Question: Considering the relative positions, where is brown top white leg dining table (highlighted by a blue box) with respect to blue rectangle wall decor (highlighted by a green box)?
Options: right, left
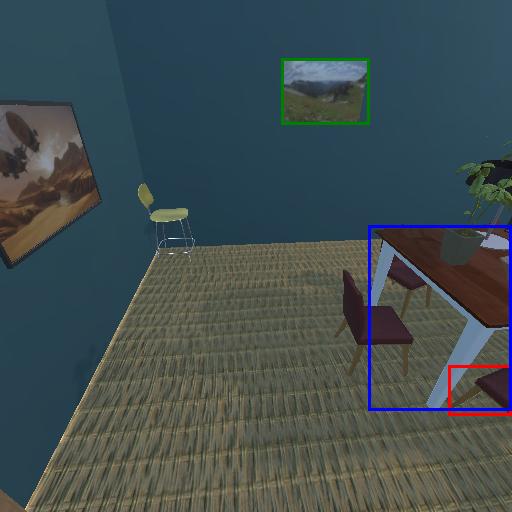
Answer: right